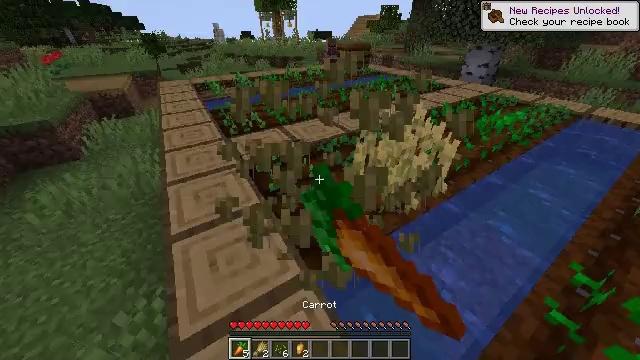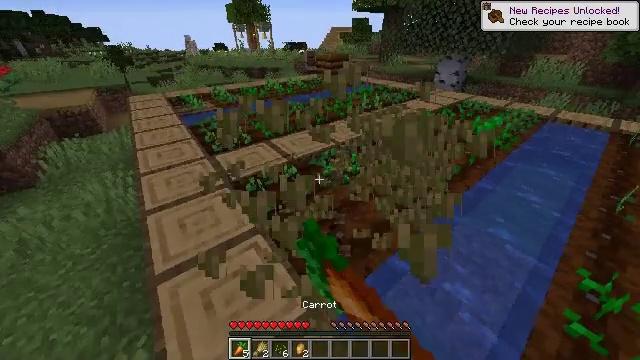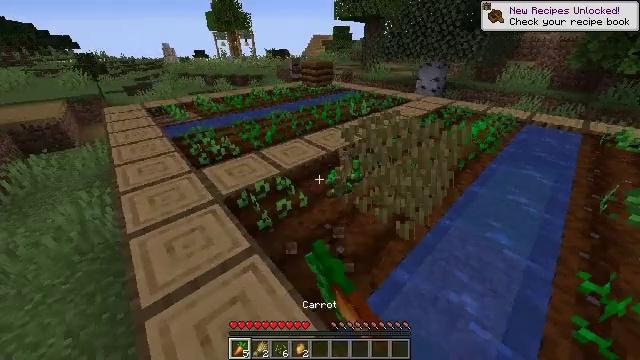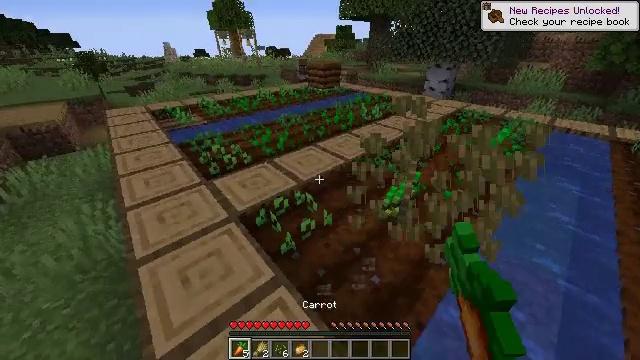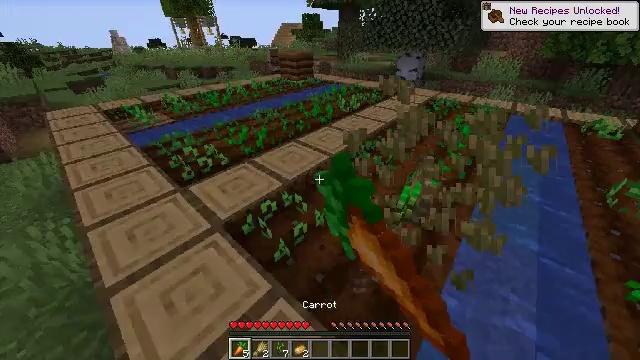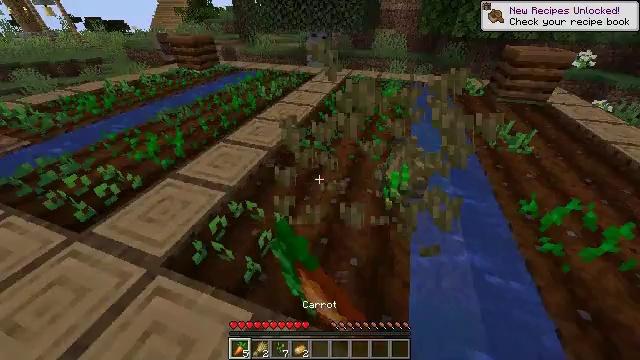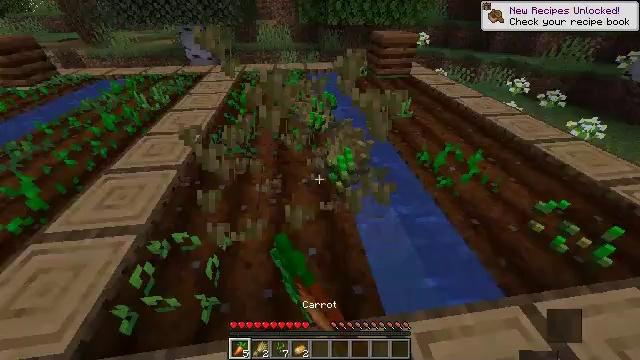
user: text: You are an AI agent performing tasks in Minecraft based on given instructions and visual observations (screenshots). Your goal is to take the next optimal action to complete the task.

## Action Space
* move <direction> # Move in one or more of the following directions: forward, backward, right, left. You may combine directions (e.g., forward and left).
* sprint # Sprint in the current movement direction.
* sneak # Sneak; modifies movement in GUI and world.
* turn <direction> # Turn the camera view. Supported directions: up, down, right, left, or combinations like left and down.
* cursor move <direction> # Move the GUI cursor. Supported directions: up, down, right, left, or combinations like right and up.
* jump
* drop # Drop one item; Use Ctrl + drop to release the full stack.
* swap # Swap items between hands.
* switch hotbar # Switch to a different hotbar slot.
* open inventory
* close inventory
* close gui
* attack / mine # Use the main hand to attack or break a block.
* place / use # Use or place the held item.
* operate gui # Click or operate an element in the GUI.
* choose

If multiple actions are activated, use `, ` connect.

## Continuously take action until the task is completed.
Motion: motion action
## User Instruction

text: Collect wheat crops.
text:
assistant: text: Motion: move forward and move left, sprint, turn right and up, attack / mine
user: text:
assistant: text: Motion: move forward and move left, sprint, turn right and up, attack / mine
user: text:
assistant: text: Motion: move forward and move left, sprint, attack / mine
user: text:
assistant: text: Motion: move forward and move left, sprint, turn right and down, attack / mine
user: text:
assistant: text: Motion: move forward and move left, sprint, turn right and down, attack / mine
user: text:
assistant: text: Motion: move forward and move left, sprint, turn right and down, attack / mine
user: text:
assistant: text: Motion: sprint, attack / mine